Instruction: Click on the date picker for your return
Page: home
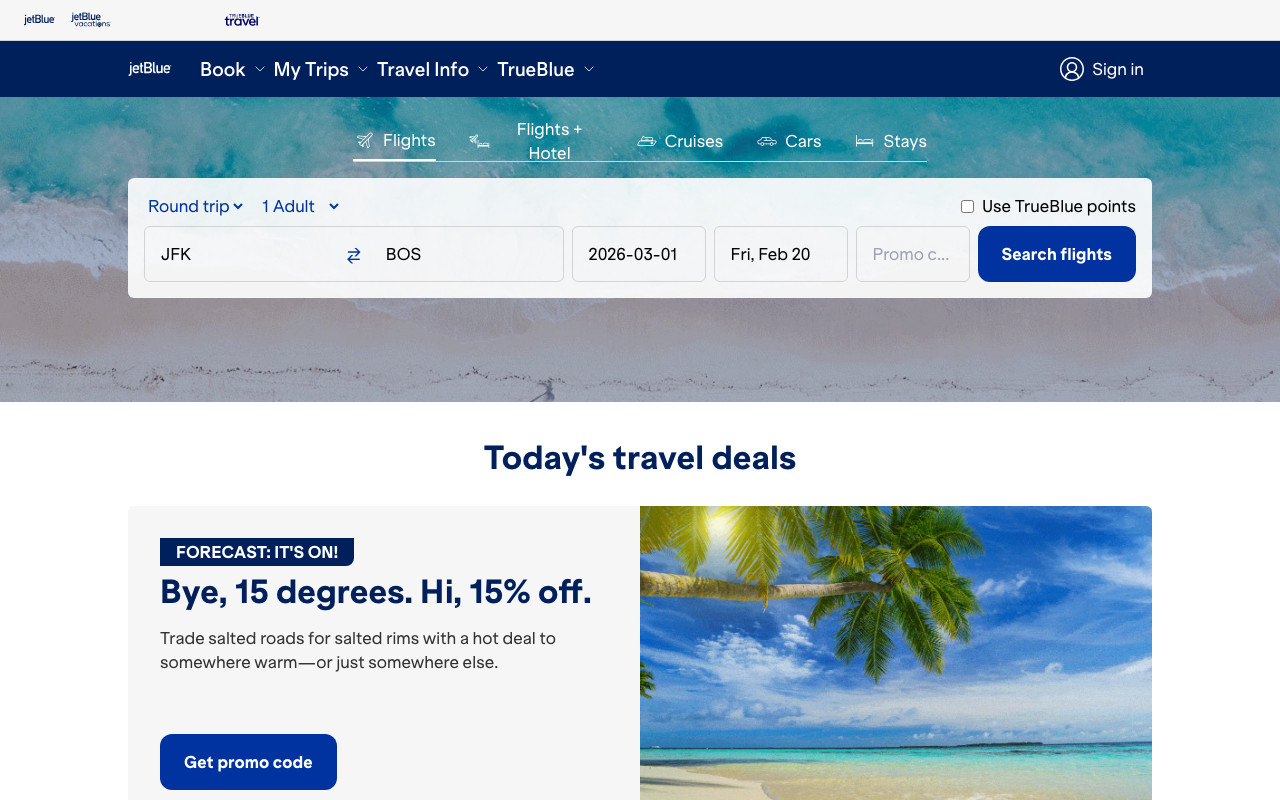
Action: click